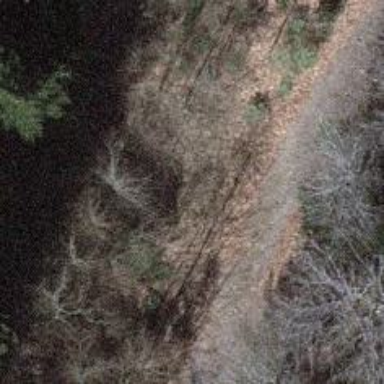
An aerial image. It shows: Unpaved path.